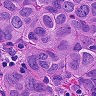
Metastatic tissue present: yes